Chest X-ray. View position: AP
Patient age: 32
Patient sex: M
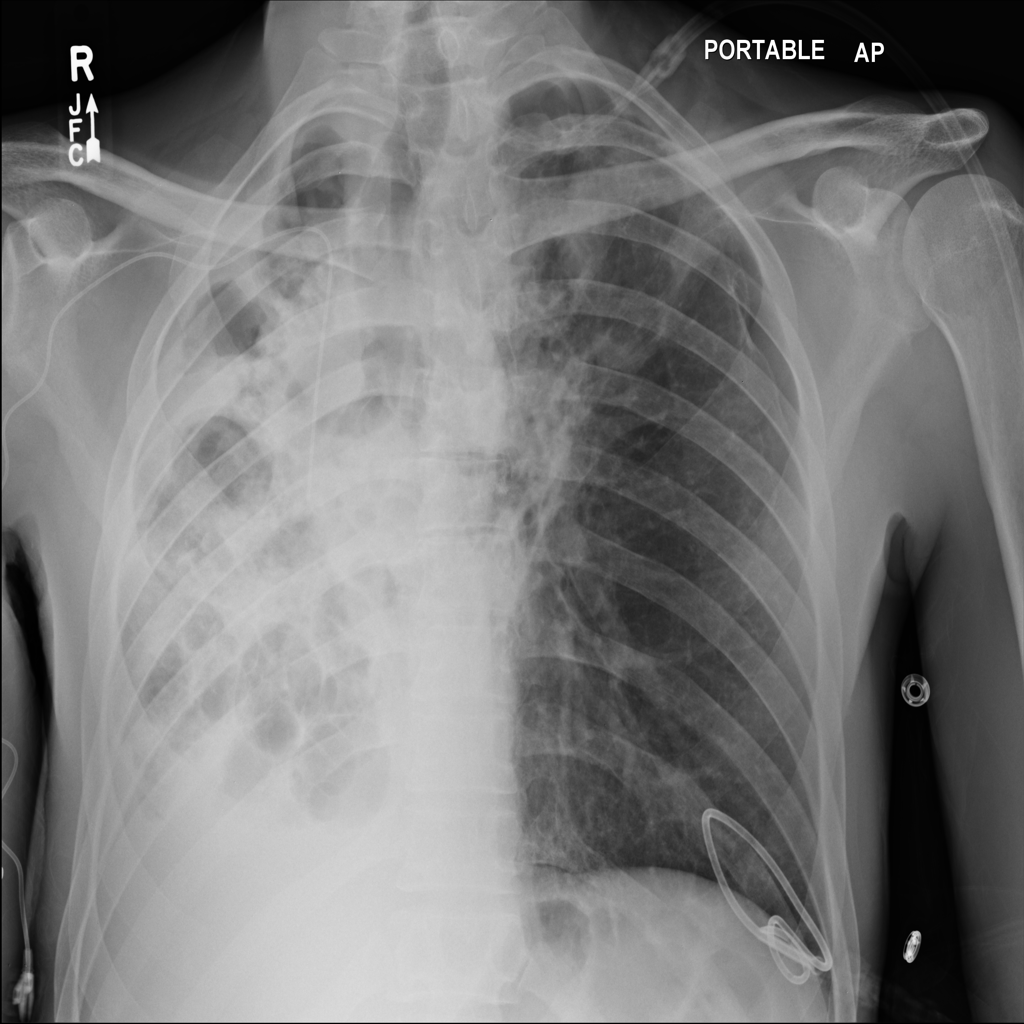
Finding: Pneumothorax